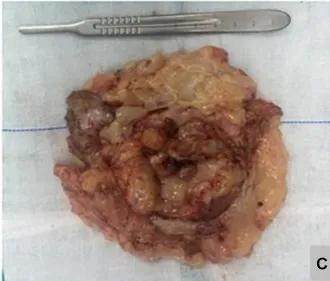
The Gross specimen of the tumor is shown in.
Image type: medical_photograph (other_medical_photograph)